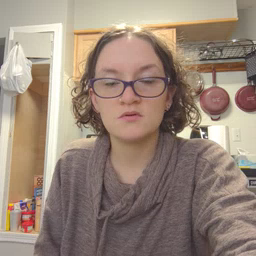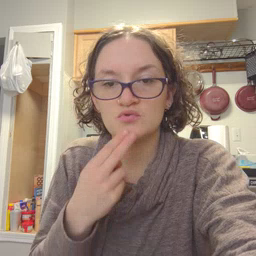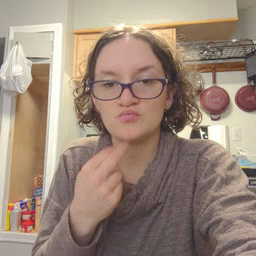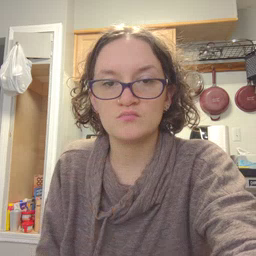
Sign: cute